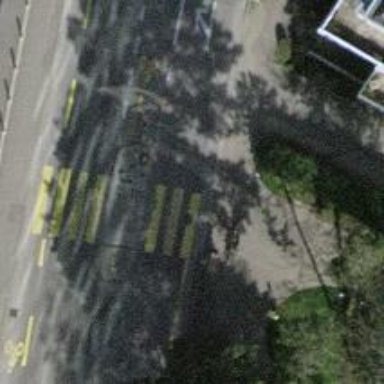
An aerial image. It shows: Secondary road with asphalt surface. There is dedicated cycle lane on the left side.